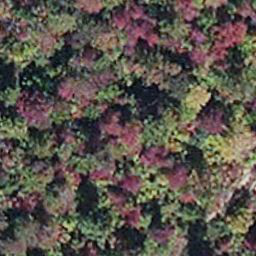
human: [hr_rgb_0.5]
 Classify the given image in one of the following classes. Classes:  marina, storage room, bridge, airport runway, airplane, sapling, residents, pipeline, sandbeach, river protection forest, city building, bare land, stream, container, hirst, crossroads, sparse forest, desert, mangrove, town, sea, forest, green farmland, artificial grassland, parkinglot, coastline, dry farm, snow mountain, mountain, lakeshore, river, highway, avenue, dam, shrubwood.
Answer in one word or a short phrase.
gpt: mangrove